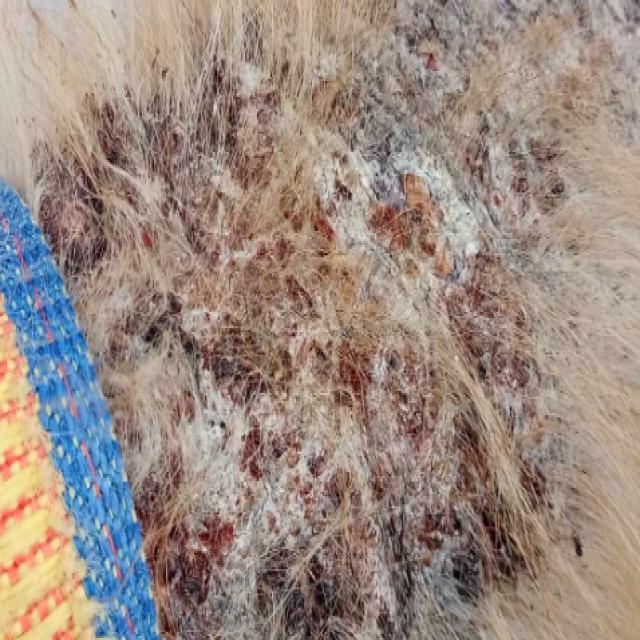
Canine demodicosis (Demodex mange) — caused by Demodex canis mites. Presents with alopecia, follicular papules, pustules, and comedones. Often localized on face and forelimbs.